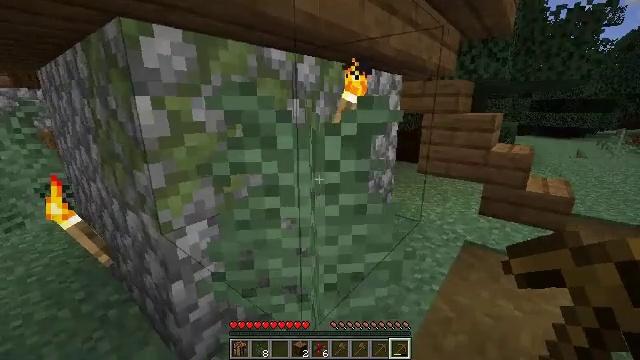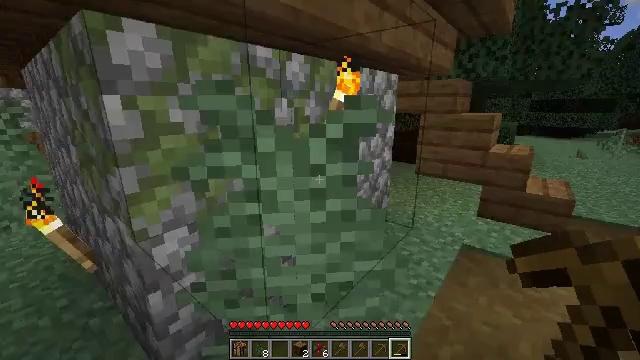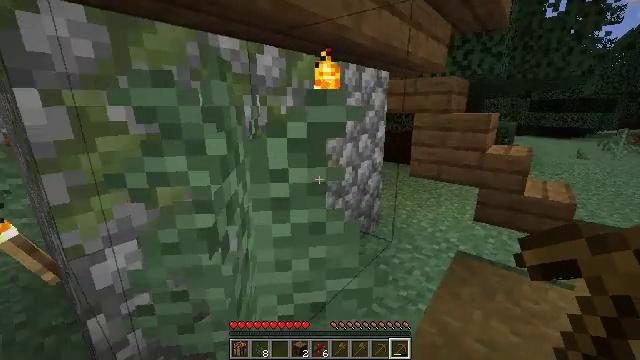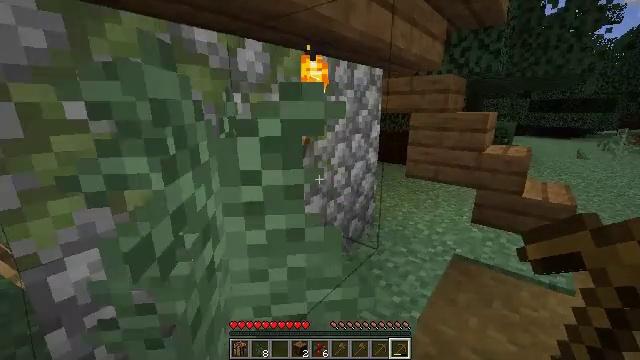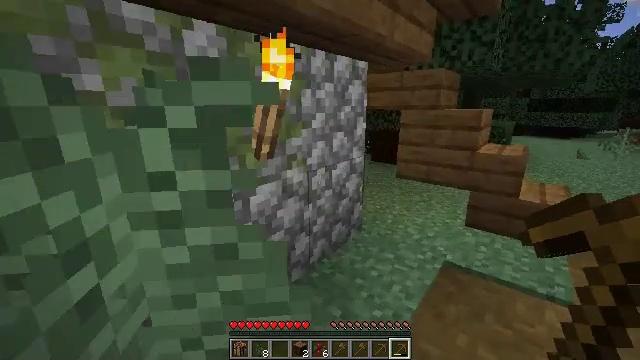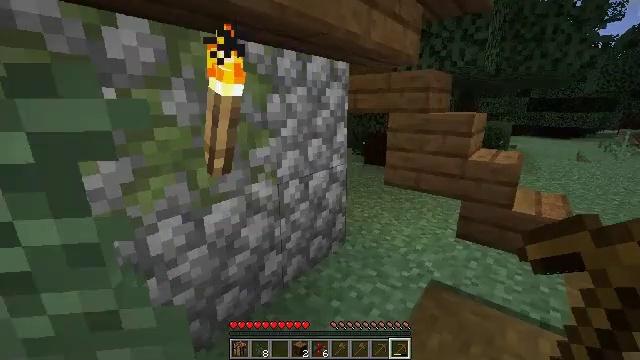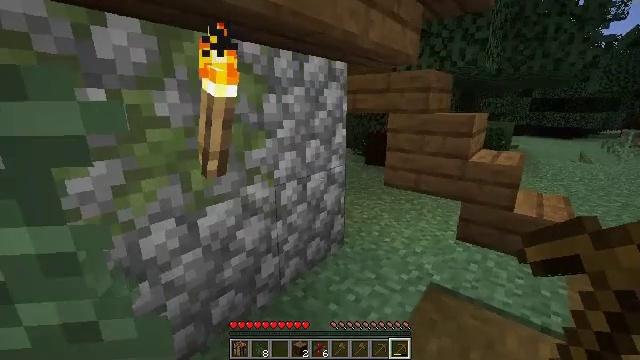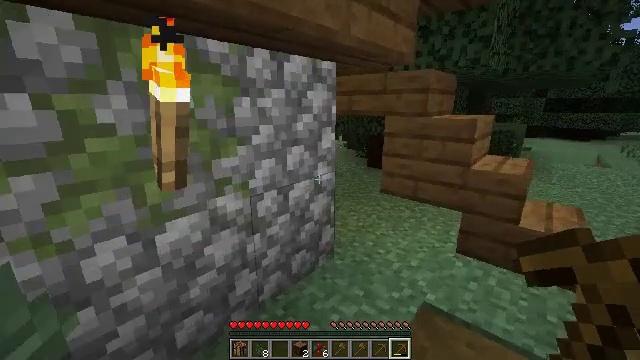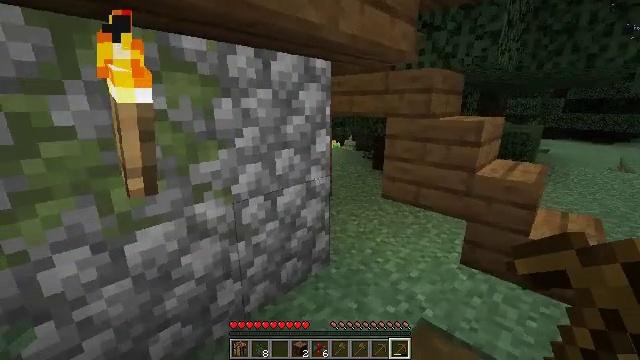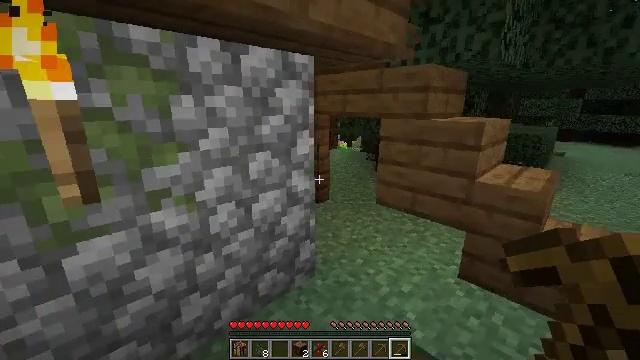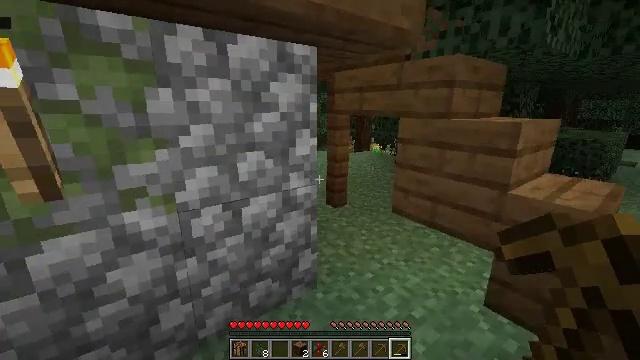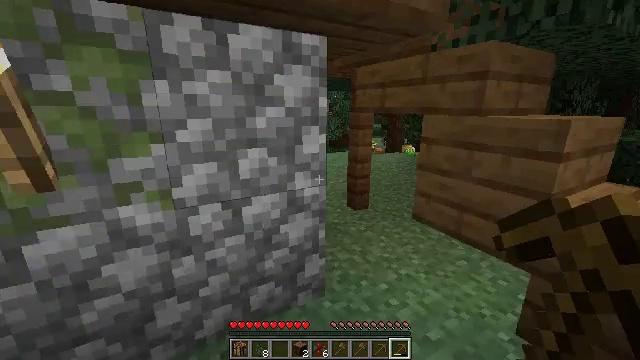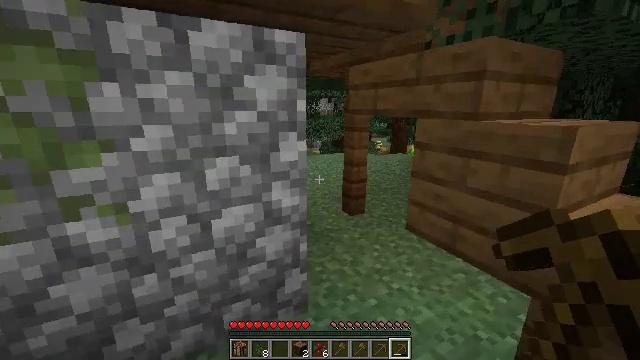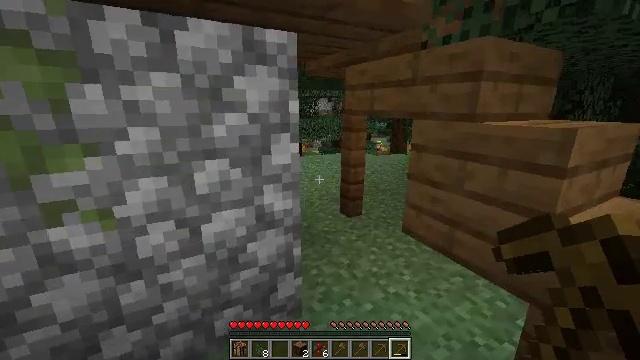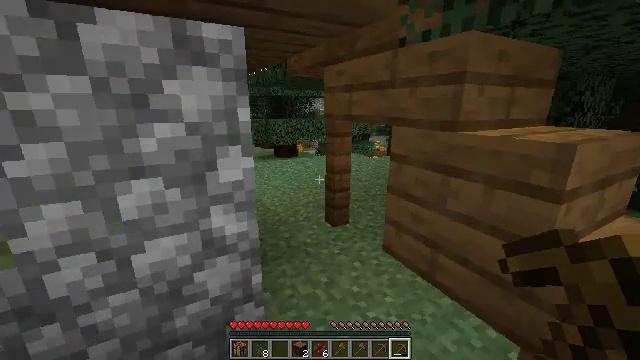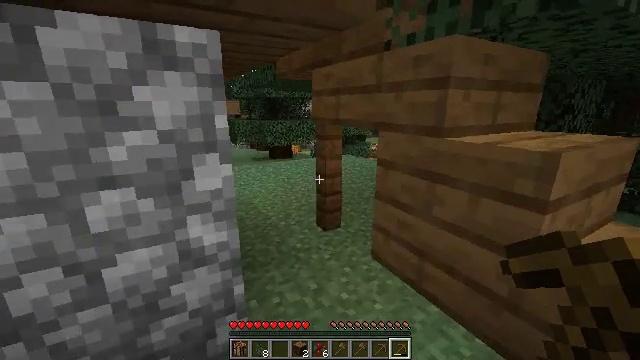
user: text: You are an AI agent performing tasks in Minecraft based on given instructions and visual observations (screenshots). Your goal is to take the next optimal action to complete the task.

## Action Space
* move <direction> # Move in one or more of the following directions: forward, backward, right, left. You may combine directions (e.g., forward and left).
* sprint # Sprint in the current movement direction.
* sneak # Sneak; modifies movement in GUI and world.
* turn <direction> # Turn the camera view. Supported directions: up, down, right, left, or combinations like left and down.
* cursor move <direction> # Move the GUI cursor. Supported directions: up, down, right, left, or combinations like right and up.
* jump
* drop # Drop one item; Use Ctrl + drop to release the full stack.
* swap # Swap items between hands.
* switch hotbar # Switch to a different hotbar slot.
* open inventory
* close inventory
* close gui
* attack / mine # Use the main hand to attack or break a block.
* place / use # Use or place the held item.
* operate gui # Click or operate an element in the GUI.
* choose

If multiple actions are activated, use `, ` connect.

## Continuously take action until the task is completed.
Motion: motion action
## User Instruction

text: Gather spruce leaves to collect foliage.
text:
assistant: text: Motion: move forward and move right
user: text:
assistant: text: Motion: move forward and move right
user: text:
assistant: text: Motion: move forward and move right
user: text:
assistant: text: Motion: move forward and move right
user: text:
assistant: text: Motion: move forward and move right
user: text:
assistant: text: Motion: move forward and move right
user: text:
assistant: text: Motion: move forward and move right, turn left
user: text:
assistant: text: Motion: move forward and move right, turn left
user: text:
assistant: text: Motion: move forward and move right, turn left
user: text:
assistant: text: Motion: move forward and move right, turn left
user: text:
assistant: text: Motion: move forward and move right, turn left
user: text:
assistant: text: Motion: move forward and move right, turn left
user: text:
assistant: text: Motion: move forward and move right
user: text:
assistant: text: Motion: move forward and move right
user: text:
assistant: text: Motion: move right
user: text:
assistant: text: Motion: move right
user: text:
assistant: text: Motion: move right
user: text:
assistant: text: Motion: move right
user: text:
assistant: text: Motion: move right
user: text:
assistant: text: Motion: move right
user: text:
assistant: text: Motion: move right
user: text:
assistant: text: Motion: move right
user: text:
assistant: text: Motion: move right
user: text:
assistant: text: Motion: move right, turn left
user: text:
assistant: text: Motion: move forward and move right, turn left
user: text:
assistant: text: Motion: move forward and move right, turn left
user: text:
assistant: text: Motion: move forward, turn left and up
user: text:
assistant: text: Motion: move forward, turn left and up
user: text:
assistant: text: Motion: move forward, turn left and up
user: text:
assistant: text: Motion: move forward, turn left and up